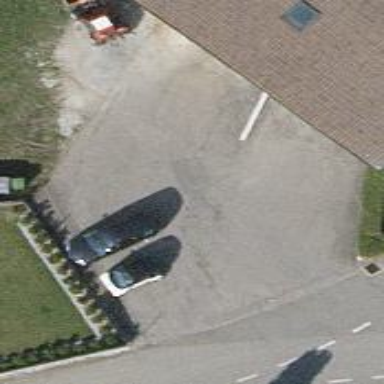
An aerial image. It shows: Driveway leading to service road.